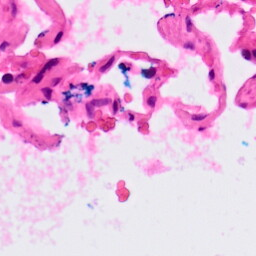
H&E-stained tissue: Lung